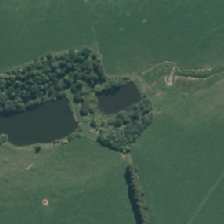
Land cover: lake_pond